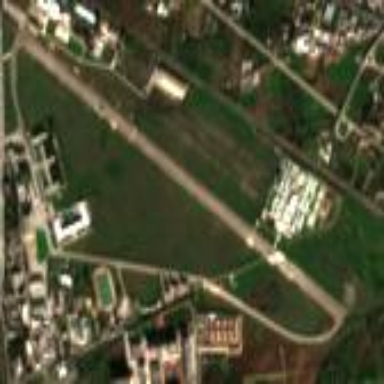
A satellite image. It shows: Military airport classified as aerodrome.